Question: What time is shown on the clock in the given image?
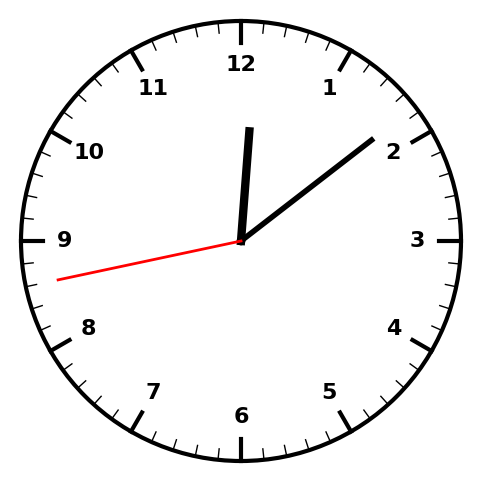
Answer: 12:08:43